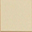
Piece: xx